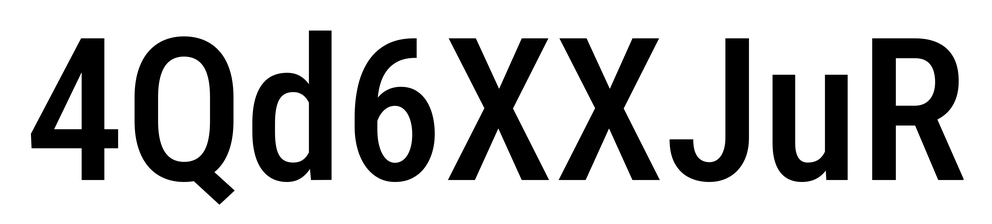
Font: Roboto_Condensed_Medium